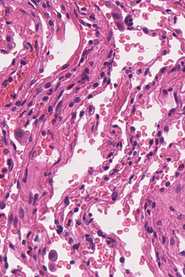
Tumor epithelial tissue: no
Tumor-associated stroma tissue: no
Normal tissue: yes